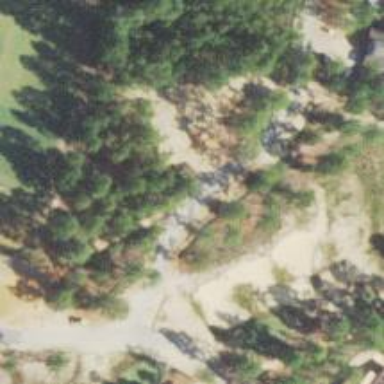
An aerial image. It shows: Service road used as golf cart path.